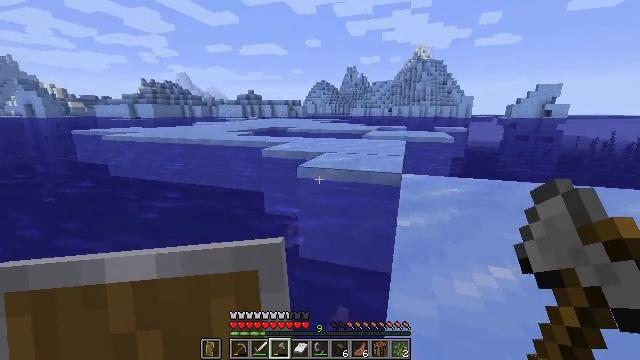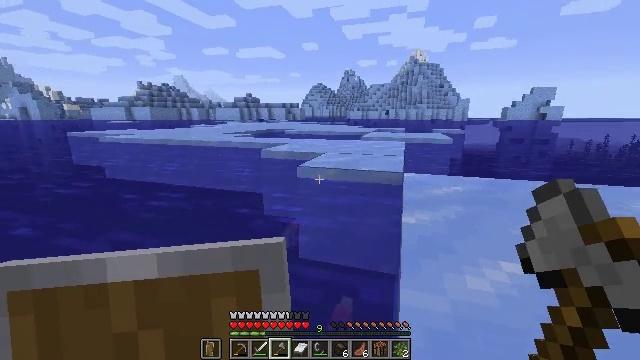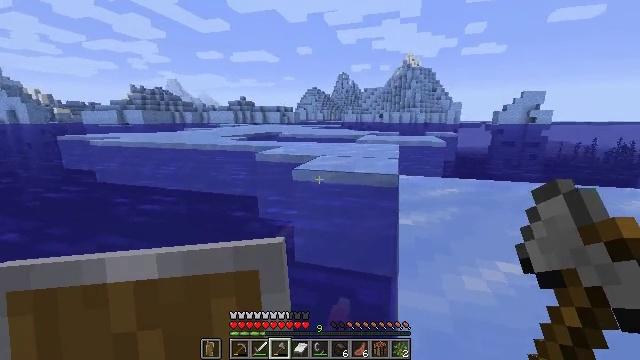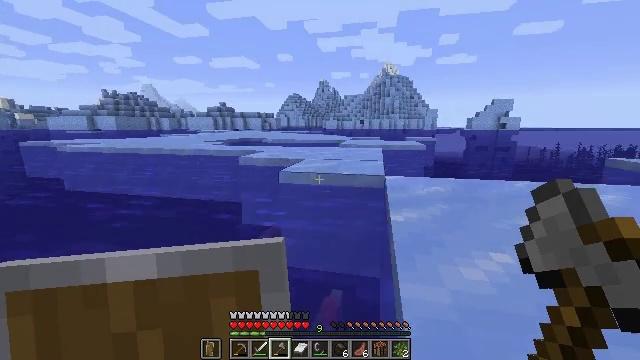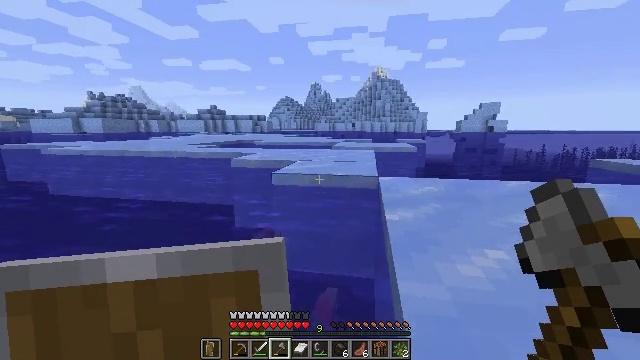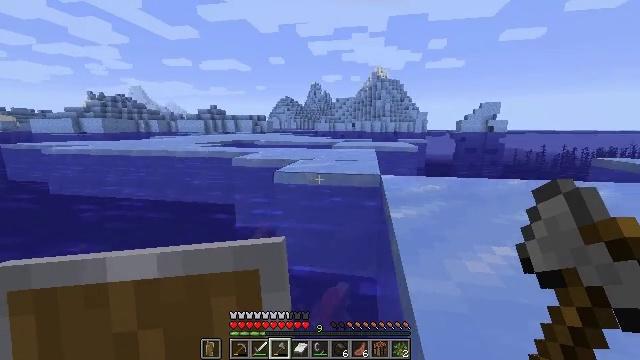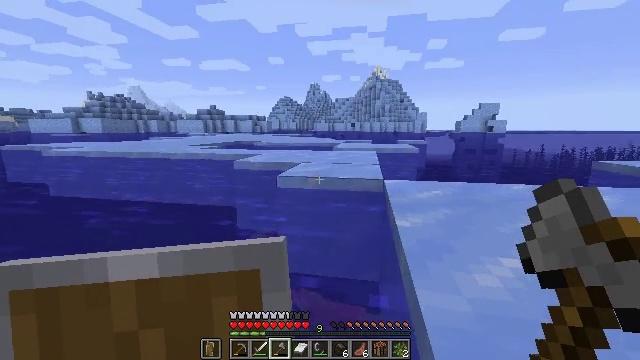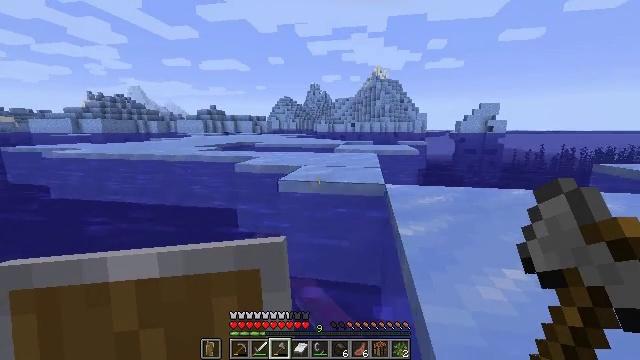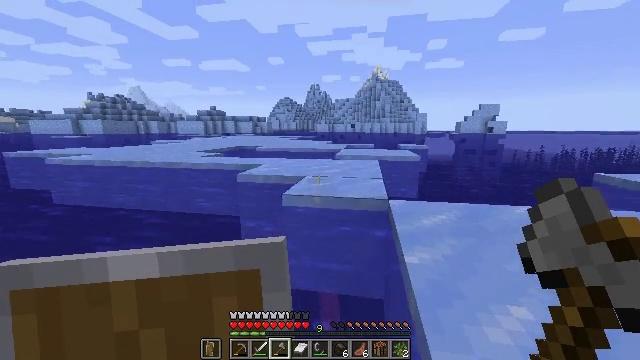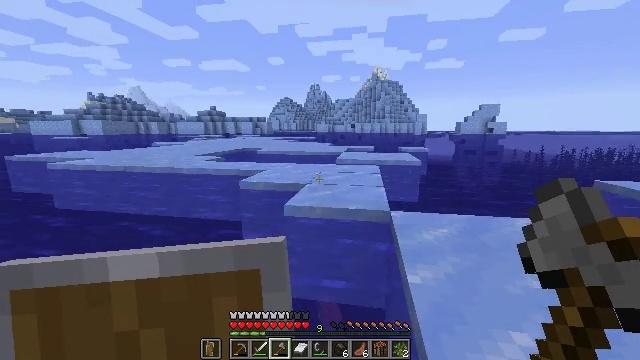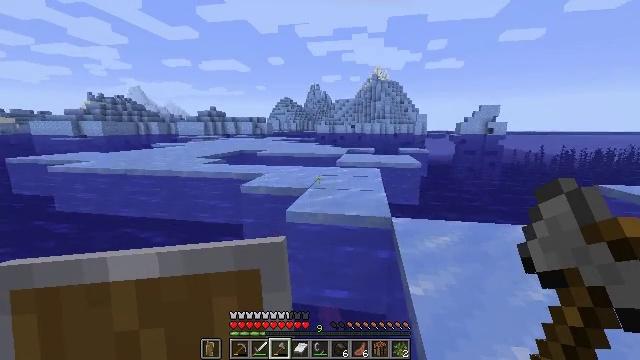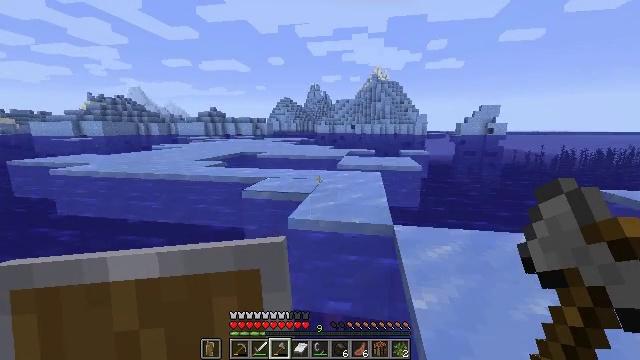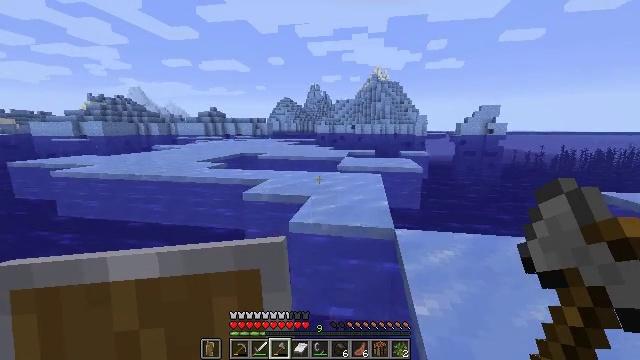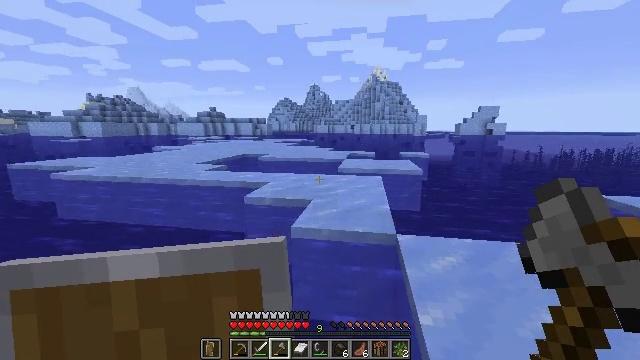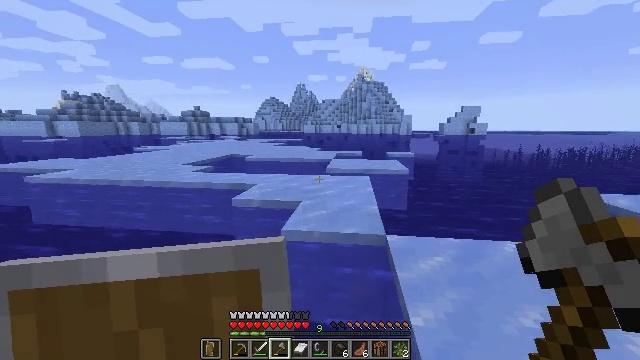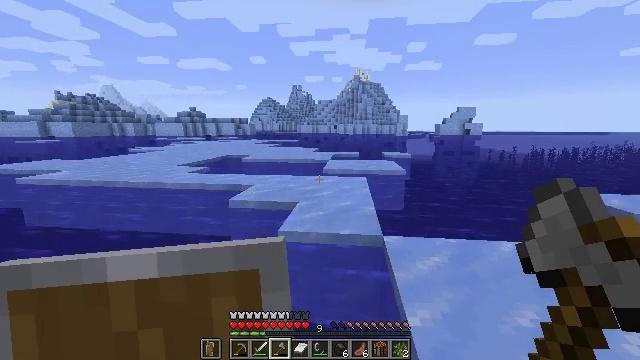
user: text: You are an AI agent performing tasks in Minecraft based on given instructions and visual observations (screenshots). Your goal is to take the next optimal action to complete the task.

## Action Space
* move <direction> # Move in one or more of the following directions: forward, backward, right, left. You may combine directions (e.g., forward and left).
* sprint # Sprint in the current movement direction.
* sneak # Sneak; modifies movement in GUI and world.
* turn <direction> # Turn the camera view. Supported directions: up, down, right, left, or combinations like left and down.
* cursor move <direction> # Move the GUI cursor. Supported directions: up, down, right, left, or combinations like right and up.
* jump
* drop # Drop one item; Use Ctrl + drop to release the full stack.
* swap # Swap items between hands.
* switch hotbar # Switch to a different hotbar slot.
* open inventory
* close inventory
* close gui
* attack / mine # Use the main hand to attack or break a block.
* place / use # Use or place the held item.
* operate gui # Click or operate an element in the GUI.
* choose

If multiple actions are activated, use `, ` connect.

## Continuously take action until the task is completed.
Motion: motion action
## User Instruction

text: Gather packed ice blocks.
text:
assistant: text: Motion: move forward
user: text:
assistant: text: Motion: move forward, turn right
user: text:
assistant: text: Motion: move forward, turn right and up
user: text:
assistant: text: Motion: move forward, turn right
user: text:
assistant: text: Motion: move forward, jump
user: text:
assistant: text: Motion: move forward, jump
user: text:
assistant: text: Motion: move forward, jump
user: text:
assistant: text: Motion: move forward, jump
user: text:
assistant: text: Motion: move forward, jump
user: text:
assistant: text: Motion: move forward
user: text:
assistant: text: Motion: move forward
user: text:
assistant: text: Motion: move forward
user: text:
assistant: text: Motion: move forward
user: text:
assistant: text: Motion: move forward, turn right
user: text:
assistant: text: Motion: move forward
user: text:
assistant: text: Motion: move forward
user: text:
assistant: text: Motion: move forward
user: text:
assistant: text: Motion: move forward
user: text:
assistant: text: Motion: move forward, turn right
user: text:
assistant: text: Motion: move forward
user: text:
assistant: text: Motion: move forward
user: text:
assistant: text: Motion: move forward
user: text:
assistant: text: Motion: move forward
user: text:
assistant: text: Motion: move forward
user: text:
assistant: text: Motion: move forward
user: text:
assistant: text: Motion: move forward
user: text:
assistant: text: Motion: move forward, jump
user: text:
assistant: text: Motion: move forward, jump
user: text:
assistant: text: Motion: move forward, jump
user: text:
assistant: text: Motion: move forward